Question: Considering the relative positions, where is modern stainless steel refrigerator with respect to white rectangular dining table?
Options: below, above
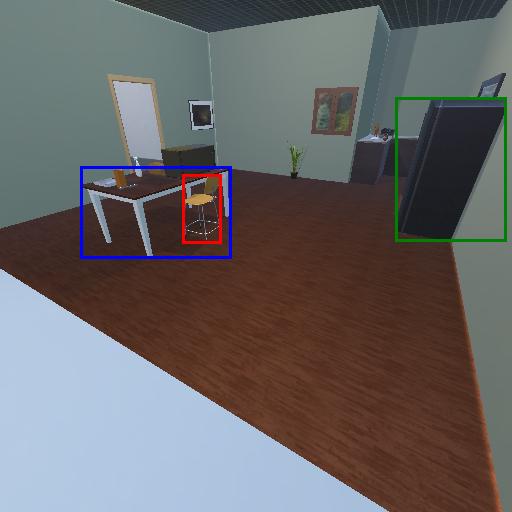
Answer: below